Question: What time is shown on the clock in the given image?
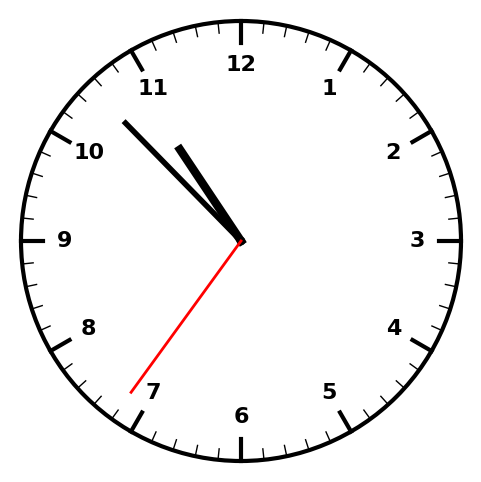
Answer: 10:52:36